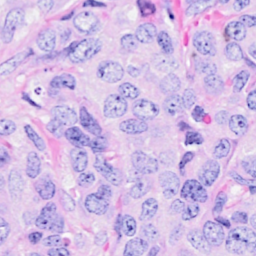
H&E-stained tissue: Breast